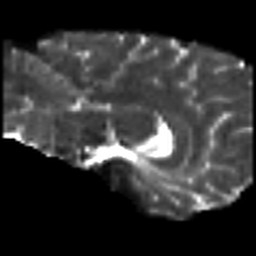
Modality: T2w
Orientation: sagittal
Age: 37
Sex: female
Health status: ill
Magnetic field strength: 3 T
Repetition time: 8.4 s
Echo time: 0.0926 s